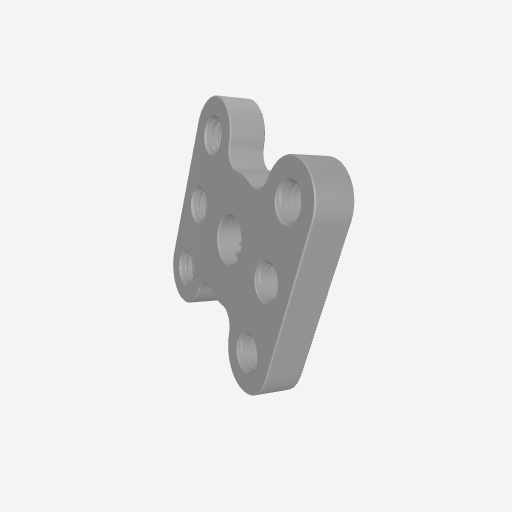
Part: SetScrewHub5ID